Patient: sex F, age 59
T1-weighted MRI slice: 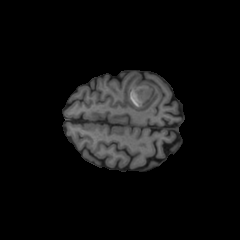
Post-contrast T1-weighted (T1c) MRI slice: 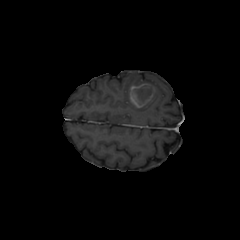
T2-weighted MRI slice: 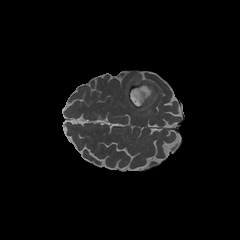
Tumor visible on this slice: yes
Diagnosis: Glioblastoma, IDH-wildtype
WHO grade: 4